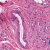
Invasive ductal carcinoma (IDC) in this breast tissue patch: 1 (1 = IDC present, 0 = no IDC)